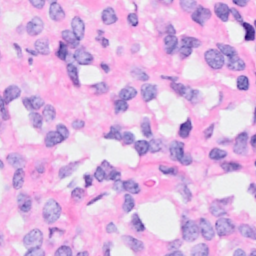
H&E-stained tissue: Breast